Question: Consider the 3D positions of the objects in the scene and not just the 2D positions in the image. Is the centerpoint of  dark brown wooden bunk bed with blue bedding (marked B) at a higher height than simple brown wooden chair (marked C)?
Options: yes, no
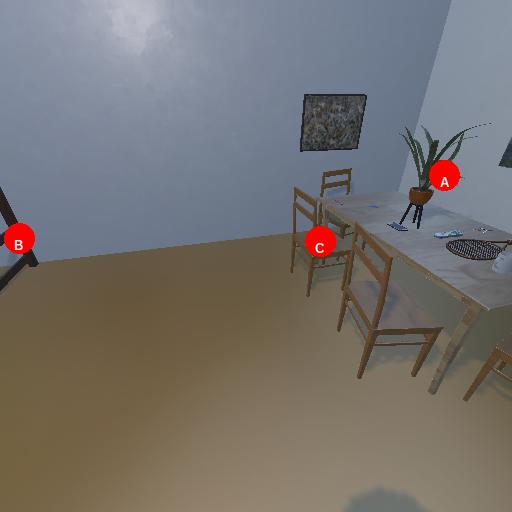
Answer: yes